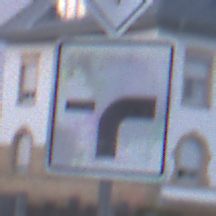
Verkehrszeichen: VerlaufVorfahrtsstrasse9
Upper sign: Vorfahrtsstrasse
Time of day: SunriseSunset
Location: Outdoor (Urban)
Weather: PartlyCloudy
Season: NotSpecified
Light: Natural